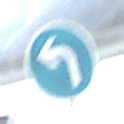
Verkehrszeichen: VorgeschriebeneFahrtrichtungLinks
Umgebung: Outdoor, Nature
Tageszeit: Midday
Wetter: PartlyCloudy
Licht: Natural
Jahreszeit: NotSpecified
Kontrast: HighContrast